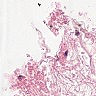
Metastatic tissue present: no